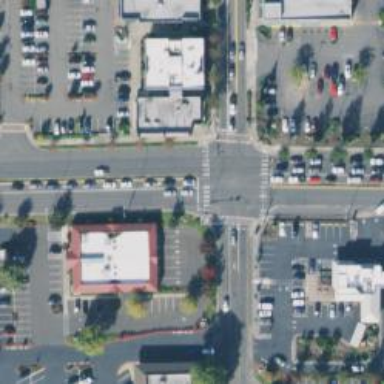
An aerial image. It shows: Crossing with line markings on the road.